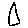
Label: triangle